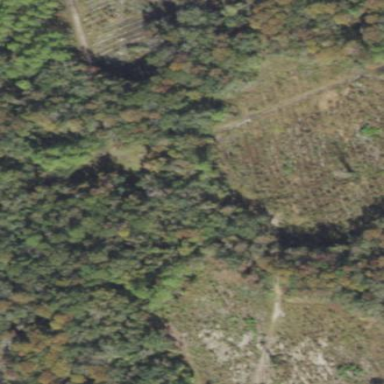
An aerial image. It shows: Forest area dominated by needle-leaved trees.